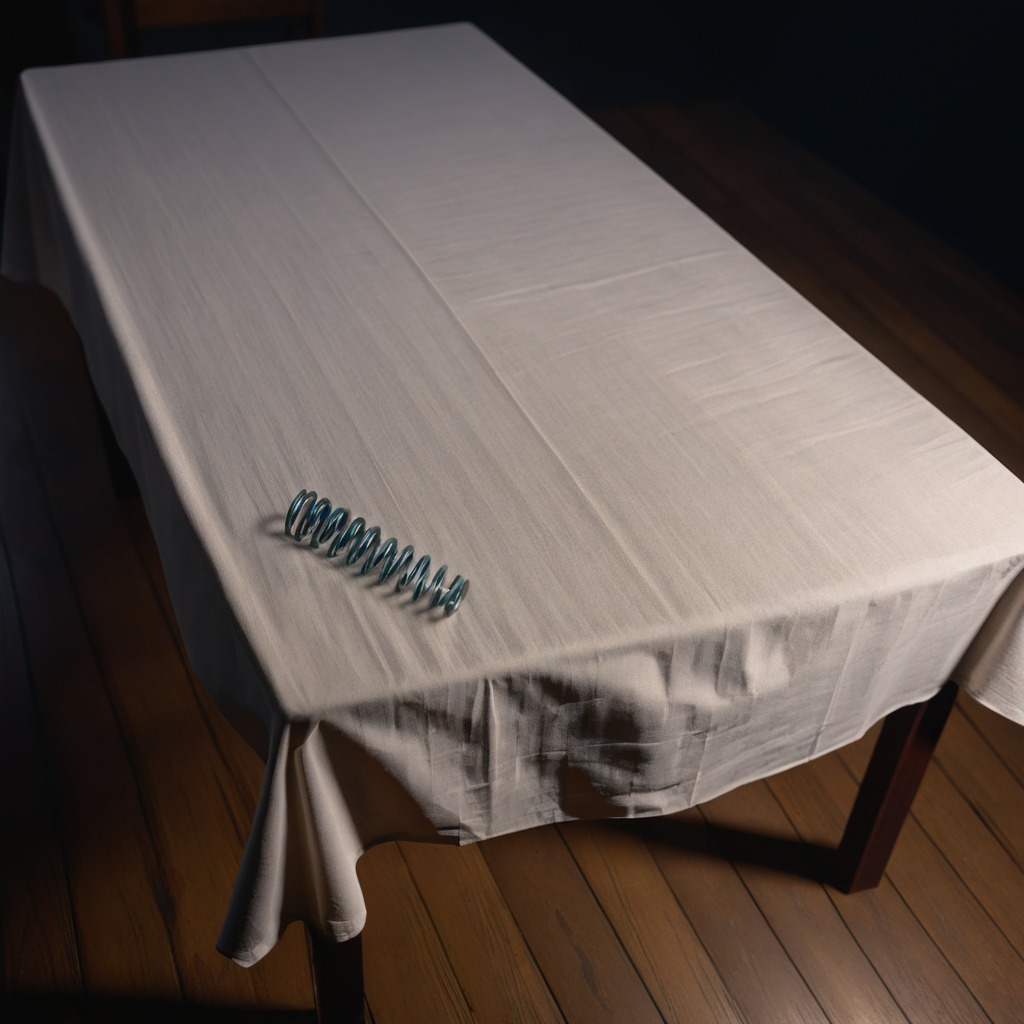
A coiled metal spring lying on a clean wooden table inside a workshop at night dim ambient light soft shadows worn but beneath the cloth